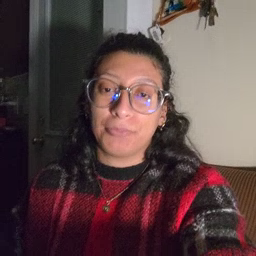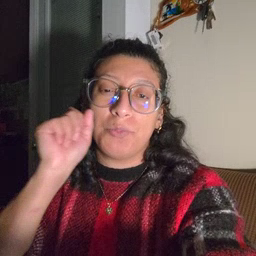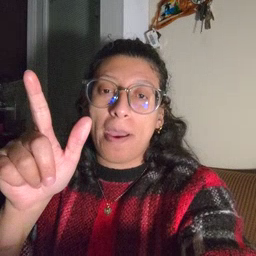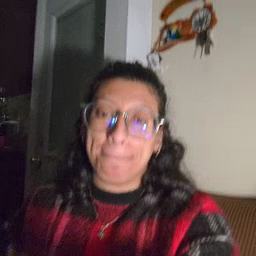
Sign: wake